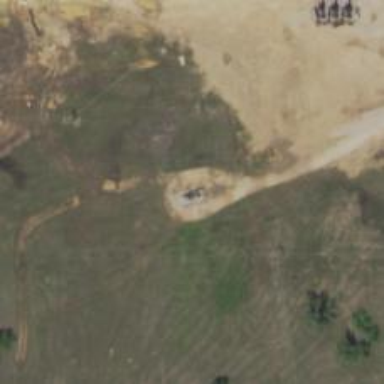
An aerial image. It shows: Petroleum well.